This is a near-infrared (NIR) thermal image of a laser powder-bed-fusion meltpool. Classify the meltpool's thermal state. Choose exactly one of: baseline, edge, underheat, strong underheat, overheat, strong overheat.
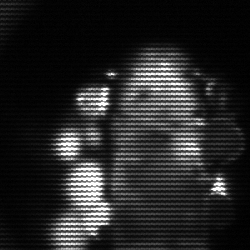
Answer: strong underheat